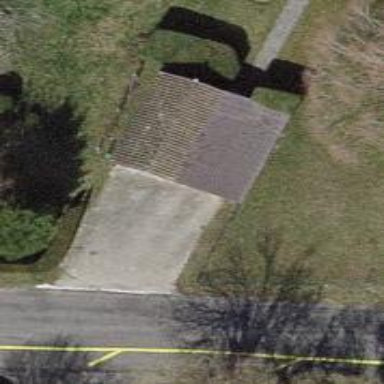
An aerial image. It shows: Driveway tunnel that serves as building passage.